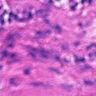
Metastatic tissue present: no